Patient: sex F, age 33
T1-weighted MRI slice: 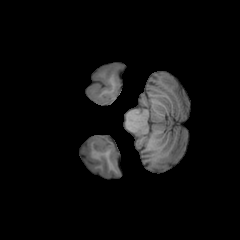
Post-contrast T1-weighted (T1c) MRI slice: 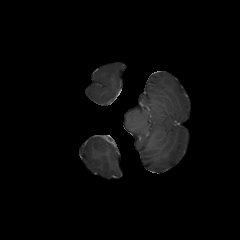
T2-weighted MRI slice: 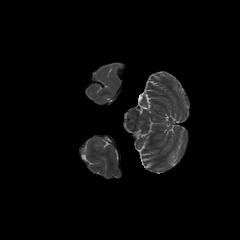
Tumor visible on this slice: no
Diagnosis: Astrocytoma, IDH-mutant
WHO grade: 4